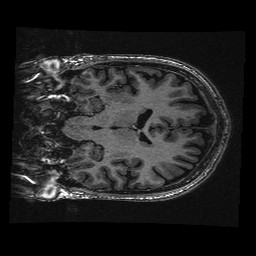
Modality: T1w
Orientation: coronal
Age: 24
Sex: male
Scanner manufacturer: ge
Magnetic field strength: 3 T
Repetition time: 0.008848 s
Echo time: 0.003544 s